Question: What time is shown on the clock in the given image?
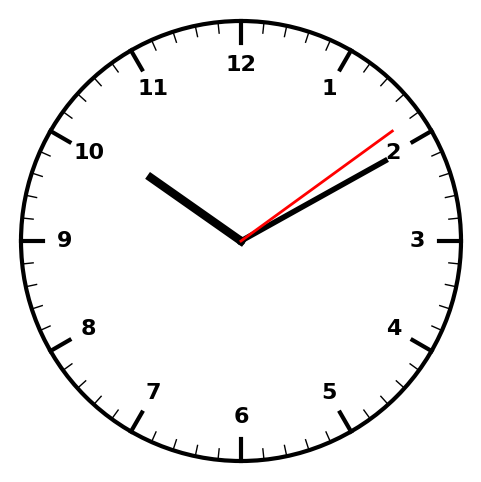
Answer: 10:10:09